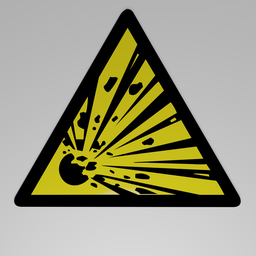
Label: decoration